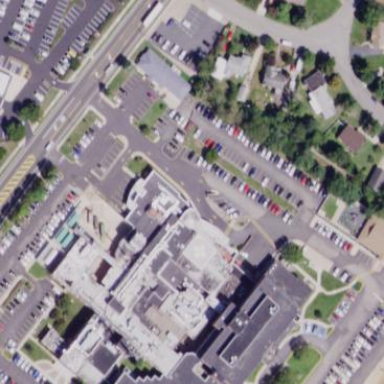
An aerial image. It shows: Hospital building.